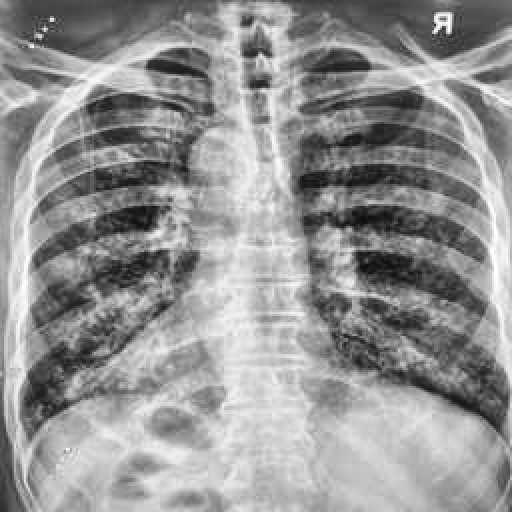
Finding: TUBERCULOSIS